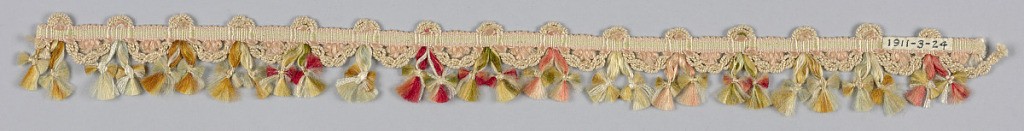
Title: Upholstery trimming
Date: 19th century
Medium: silk Technique: woven
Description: Woven heading with a cord carried through to form scallops with ornaments of silk floss knotted and fringed in multicolored silks.